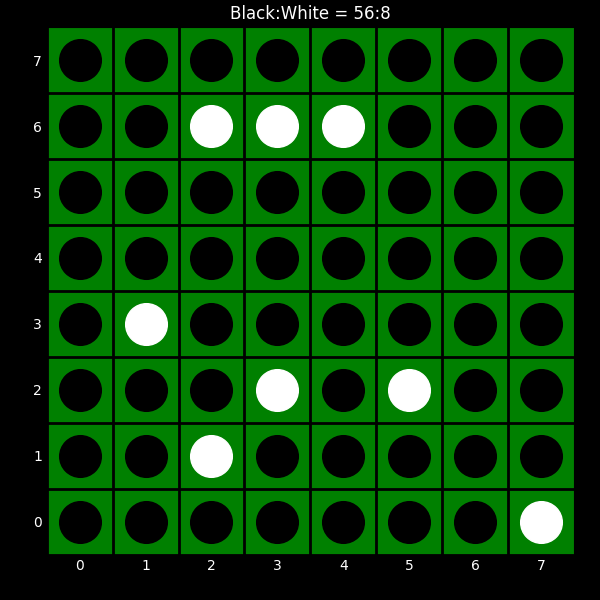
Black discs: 56
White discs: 8